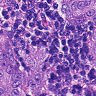
Metastatic tissue present: yes